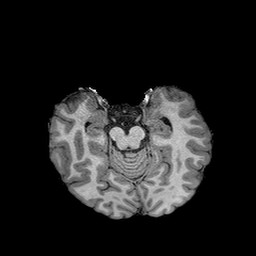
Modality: T1w
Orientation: coronal
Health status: healthy